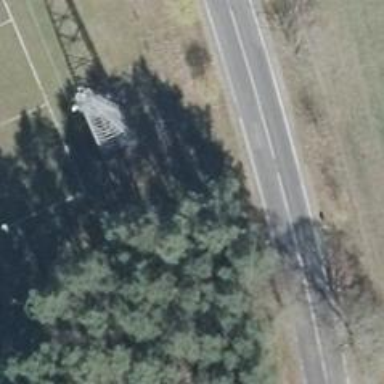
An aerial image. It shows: Communication tower.